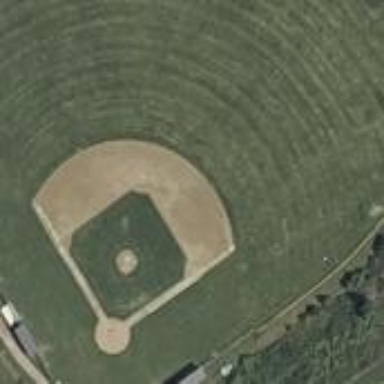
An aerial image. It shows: Baseball pitch for leisure and sports activities.